Question: I am currently working on a mobile app and web app using a single firestore for my Final Year Project (Relatively new to Firestore).
When a customer registered to the application from the mobile app, the data is stored under the collection "users", a generated unique ID to represent each unique customer [Document] and then a sub-collection of "profile" and "orders" that stored their details.
Current Firestore setup after a customer have successfully registered:

Right now I am trying to display the sub-collection of "Profile" in my web application. I have successfully managed to do so but I am limited to a single user.
'''
created() {
db.collection('users/FbkKmQMaGYY2gErEneImmjUMvRt1/profile').onSnapshot((snapshotChange) => {
this.Users = [];
snapshotChange.forEach((doc) => {
this.Users.push({
key: doc.id,
fname: doc.data().fname,
lname: doc.data().lname,
username: doc.data().username,
mail: doc.data().mail,
phone: doc.data().phone,
adress: doc.data().adress,
img: doc.data().img,
})
});
})
},
'''
My question: Is there any methods that I can use to call ALL the sub-collection 'Profile' (As seen In the picture above), so that I can displayed them in my Web Application for Administration's purposes.
Thank You for your help! :)
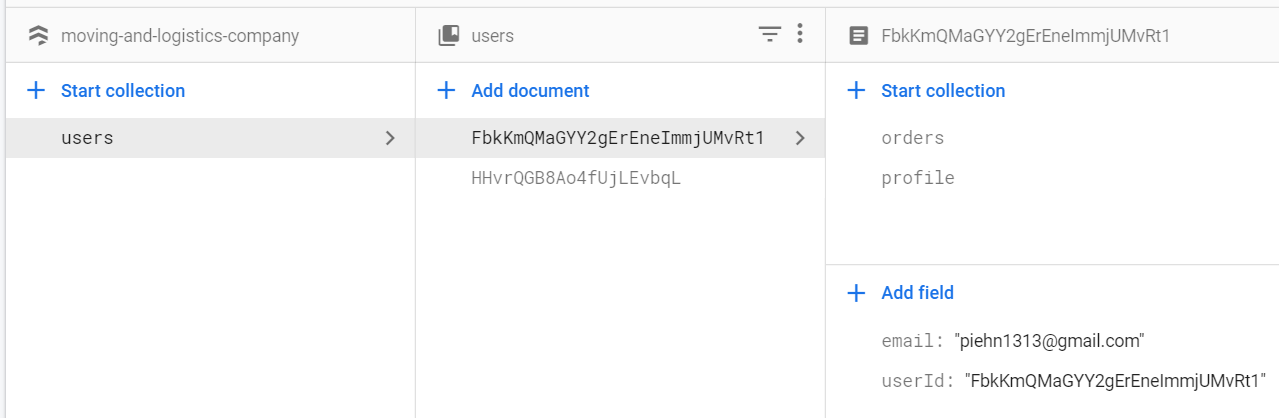
Answer: If you want to show all profiles across all users, you can use a collection group query:
'''
db.collectionGroup('profile').onSnapshot((snapshotChange) => {
'''
This will now get all documents from all collections named 'profile'.
Note that there is no way to only get 'profile' collections under '/users', so you'll have to make sure your collection names are sufficiently unique/specific.